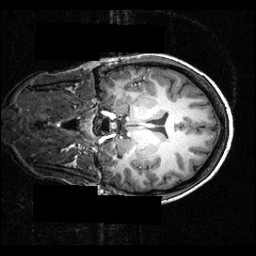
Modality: T1w
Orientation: coronal
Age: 21
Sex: female
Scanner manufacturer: siemens
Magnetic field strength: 3.951 T
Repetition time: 1.5 s
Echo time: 0.00335 s